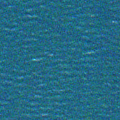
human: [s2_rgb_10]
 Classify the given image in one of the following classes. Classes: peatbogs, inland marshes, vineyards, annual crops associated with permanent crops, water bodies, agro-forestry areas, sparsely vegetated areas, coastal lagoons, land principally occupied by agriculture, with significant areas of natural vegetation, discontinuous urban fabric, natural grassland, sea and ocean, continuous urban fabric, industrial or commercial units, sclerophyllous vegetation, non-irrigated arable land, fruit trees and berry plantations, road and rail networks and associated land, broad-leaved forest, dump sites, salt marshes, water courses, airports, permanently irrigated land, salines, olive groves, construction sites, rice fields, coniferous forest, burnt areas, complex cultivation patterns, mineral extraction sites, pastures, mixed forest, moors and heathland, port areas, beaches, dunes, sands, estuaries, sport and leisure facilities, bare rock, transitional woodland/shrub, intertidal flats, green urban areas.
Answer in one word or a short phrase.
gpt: sea and ocean